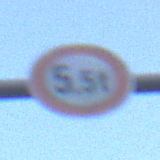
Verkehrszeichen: TatsaechlicheMasse
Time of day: SunriseSunset
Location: Outdoor (Urban)
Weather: Clear
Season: NotSpecified
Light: Natural